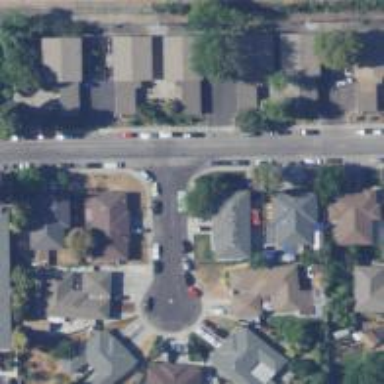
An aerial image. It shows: Asphalt footpath with unmarked crossing.